Aerial crown-view tile of a tropical tree (Barro Colorado Island, Panama), acquired 20240918:
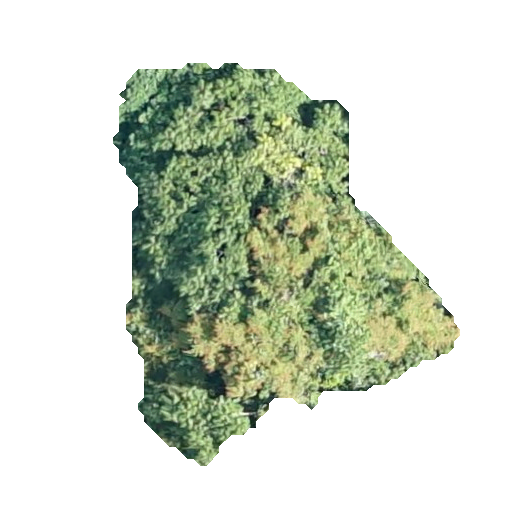
Species: Trattinnickia aspera
GBIF accepted scientific name: Trattinnickia aspera
Crown area: 136.464 m²